Question: i want to add a new toolstripmenuitem, but at the first/beginning of menustrip

item "a" named from visual design and item "1" named from code (as new toolstripmenuitem)
how to put item "1" at the beginning / first position of menustrip ?
thanks :) (sorry for my english :( )
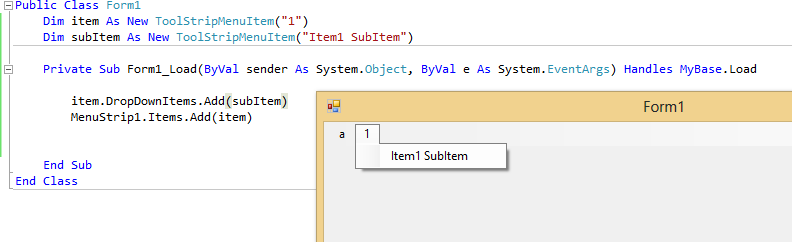
Answer: When you need to Add an item at position you need to use 'Insert' as in
'''
ts.Items.Insert (0, item)
'''
And please, don't call everything "item" and "subitem".